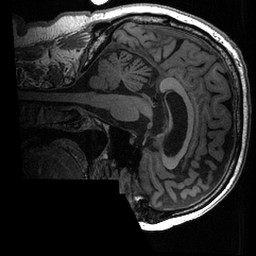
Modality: T1w
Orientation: sagittal
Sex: male
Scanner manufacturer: ge
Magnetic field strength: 3 T
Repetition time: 0.0064 s
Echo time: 0.00281 s